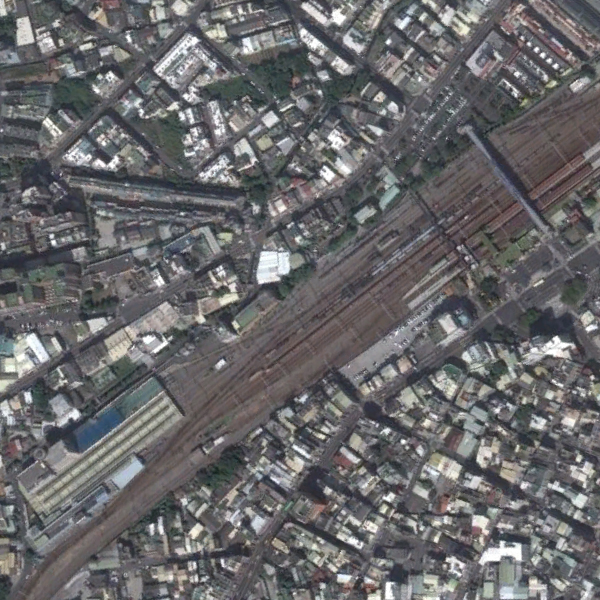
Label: RailwayStation